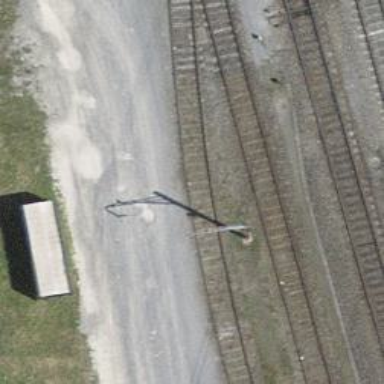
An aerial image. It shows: Single-track electrified railway siding with contact line for service.